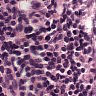
Metastatic tissue present: no